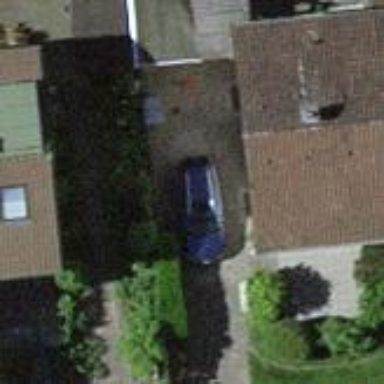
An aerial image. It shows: Semidetached house.